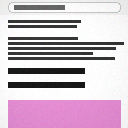
Screen state: on